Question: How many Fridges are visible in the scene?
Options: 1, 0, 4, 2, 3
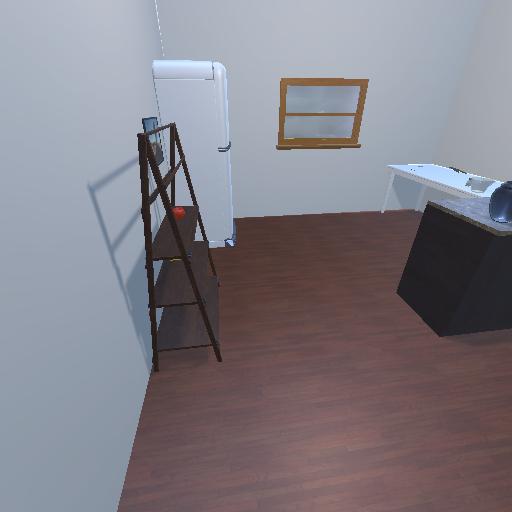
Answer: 1